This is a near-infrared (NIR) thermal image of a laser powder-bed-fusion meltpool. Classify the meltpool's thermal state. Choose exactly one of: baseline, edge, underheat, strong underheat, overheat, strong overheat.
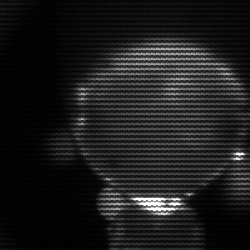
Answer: edge